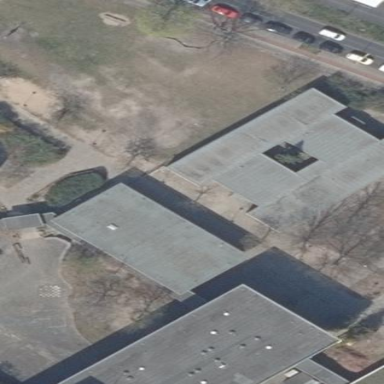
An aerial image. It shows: School building.